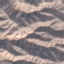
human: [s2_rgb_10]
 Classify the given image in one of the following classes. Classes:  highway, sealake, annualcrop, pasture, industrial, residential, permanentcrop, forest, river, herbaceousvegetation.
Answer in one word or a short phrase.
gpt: HerbaceousVegetation